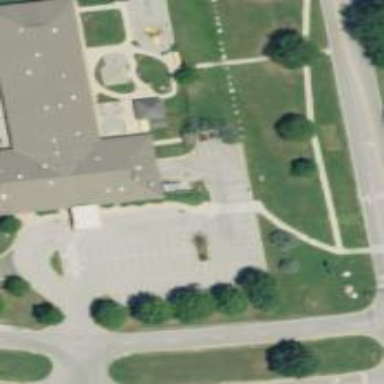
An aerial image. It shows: School building.